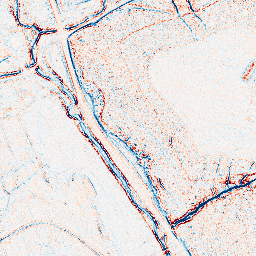
Category: edge_preserving
Decomposition family: bilateral
Decomposition parameters: d: 5
sigma_color: 50
sigma_space: 50
Upsampling method: bspline
Upsampling parameters: scale: 8
Upsampling scale: 8